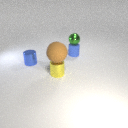
small green metal sphere above small blue rubber cylinder